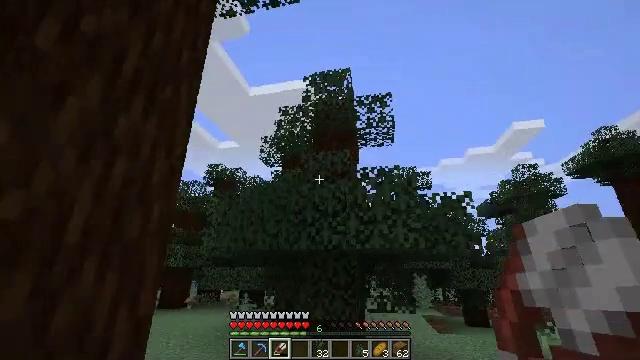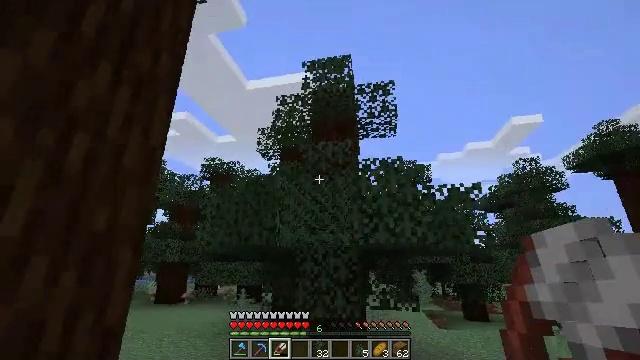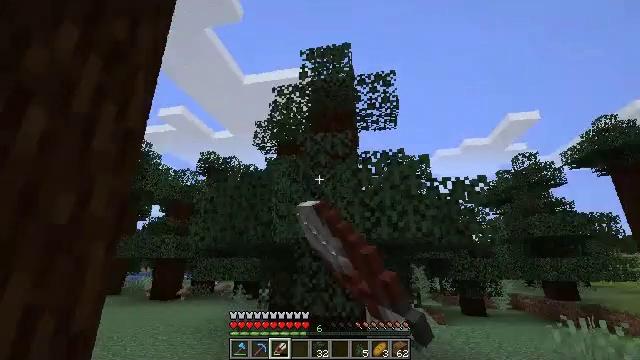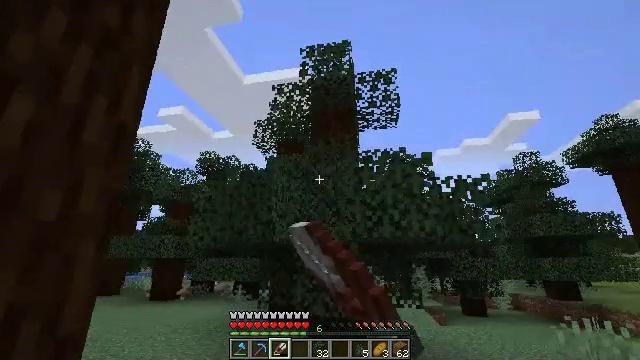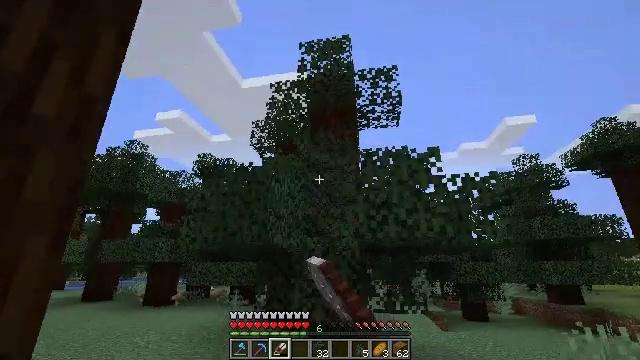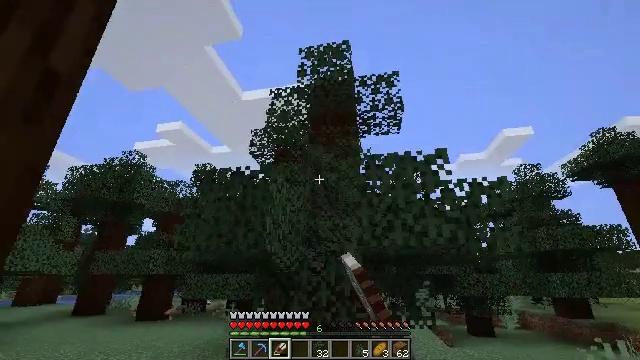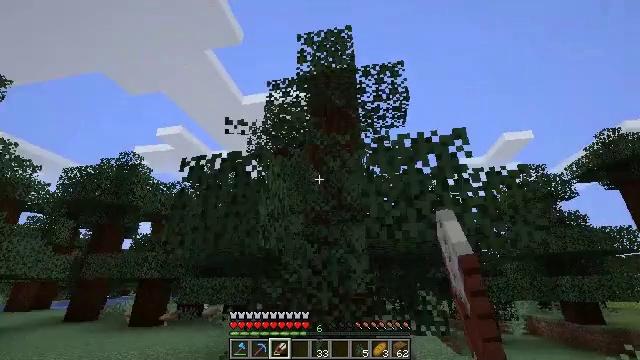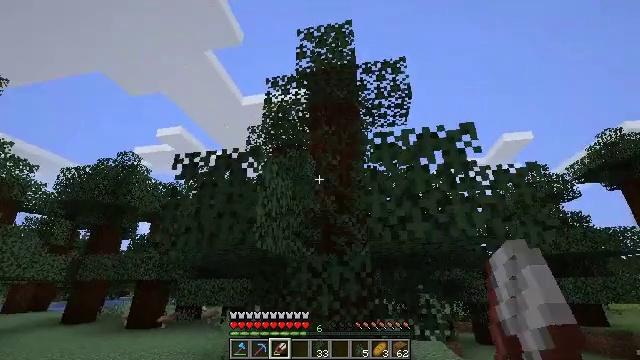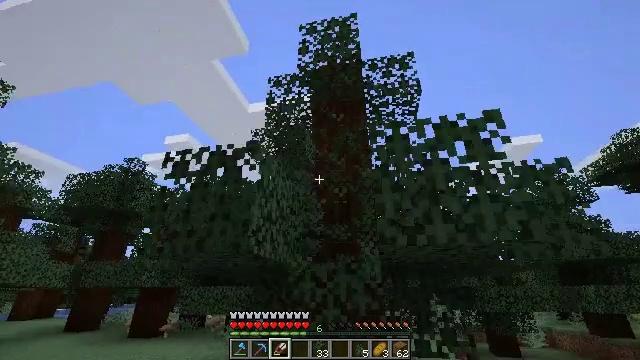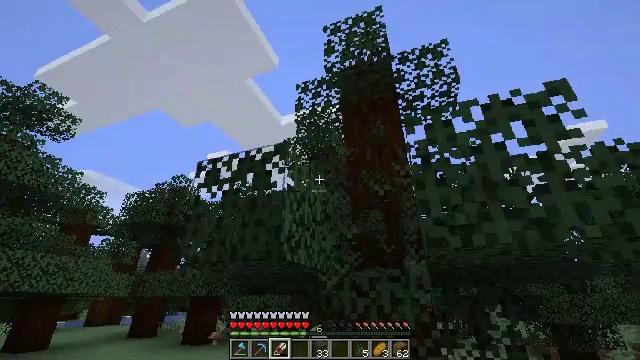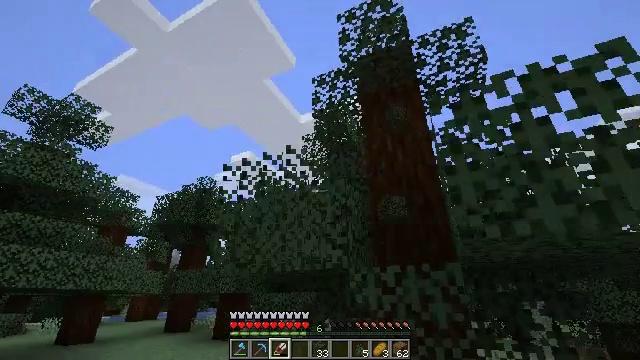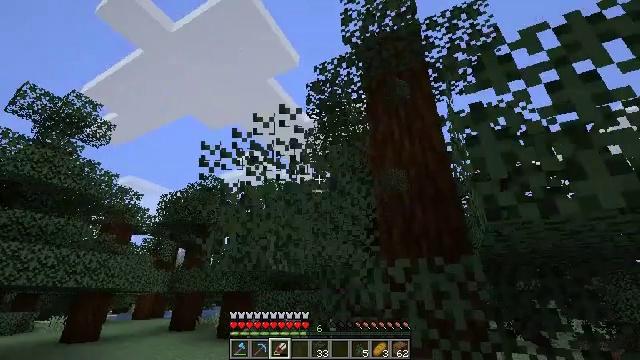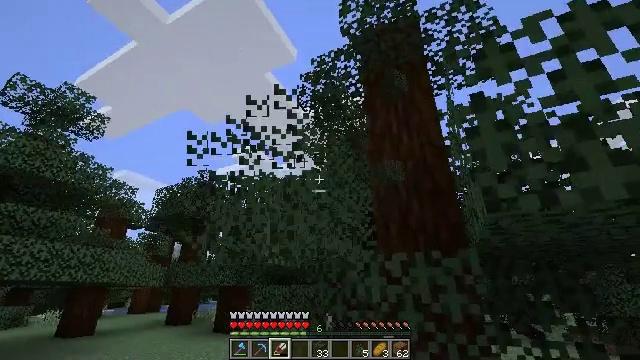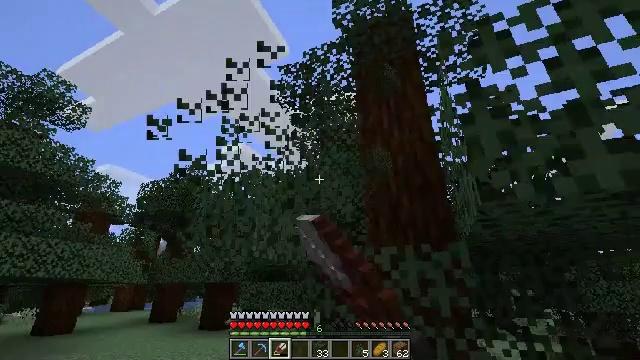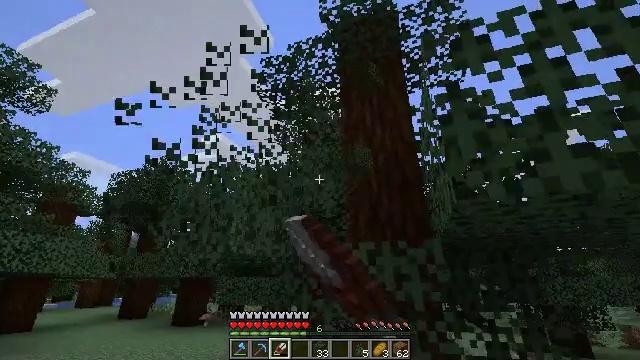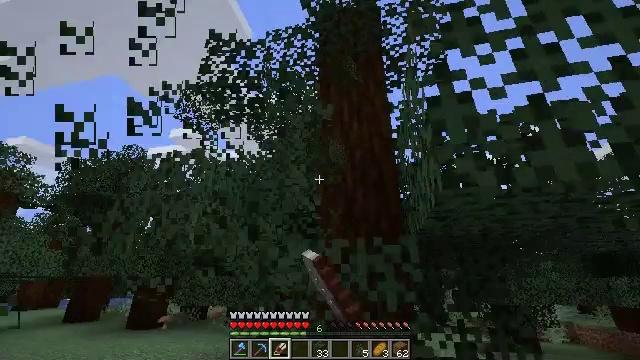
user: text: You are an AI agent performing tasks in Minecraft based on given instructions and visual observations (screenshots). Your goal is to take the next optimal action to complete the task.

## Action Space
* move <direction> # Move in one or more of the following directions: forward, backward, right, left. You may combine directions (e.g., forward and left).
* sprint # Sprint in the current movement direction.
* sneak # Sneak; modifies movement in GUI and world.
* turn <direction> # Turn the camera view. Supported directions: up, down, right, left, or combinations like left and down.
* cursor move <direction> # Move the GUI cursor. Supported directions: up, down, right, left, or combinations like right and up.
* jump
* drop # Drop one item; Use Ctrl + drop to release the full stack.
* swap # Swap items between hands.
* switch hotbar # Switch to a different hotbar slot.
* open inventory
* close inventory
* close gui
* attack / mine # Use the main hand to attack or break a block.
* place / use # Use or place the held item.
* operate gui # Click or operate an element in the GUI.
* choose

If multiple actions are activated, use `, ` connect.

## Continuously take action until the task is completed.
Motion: motion action
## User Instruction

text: Mine spruce leaves from the tree.
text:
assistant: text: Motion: move forward, turn down, attack / mine
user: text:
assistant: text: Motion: move forward, attack / mine
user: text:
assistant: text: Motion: move forward, attack / mine
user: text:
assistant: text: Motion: move forward, attack / mine
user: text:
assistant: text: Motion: move forward, turn up, attack / mine
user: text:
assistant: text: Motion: move forward, attack / mine
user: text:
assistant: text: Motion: move forward, attack / mine
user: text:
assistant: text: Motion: move forward, turn left and up, attack / mine
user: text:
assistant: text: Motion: move forward, turn left and up, attack / mine
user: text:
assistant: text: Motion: move forward, turn left, attack / mine
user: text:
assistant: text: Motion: turn left, attack / mine
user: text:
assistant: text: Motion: turn down, attack / mine
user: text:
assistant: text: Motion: turn right, attack / mine
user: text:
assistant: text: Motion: move forward, turn right, attack / mine
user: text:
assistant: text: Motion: move forward, turn right, attack / mine
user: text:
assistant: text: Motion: move forward, turn right and up, attack / mine
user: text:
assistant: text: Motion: move forward, turn right, attack / mine
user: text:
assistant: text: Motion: turn right, attack / mine
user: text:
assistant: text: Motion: turn right, attack / mine
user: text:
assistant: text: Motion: move left, turn left and down, attack / mine
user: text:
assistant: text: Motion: move left, turn left and down, attack / mine
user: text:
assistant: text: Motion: move left, turn left and down, attack / mine
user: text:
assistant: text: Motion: move left, turn left and down, attack / mine
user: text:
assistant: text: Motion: turn left and down, attack / mine
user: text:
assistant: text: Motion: turn left, attack / mine
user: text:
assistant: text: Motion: attack / mine
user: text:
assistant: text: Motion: move forward, attack / mine
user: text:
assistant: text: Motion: move forward, attack / mine
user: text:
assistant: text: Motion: move forward, turn left and up, attack / mine
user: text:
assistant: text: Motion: turn left and up, attack / mine